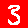
Digit: 3